Question: First of all, and before someone closes this question as "exact copy", I searched the site for and answer and couldn't find any which could help :)
I have a web page which has a social bar looks kinda like <URL> as the site template.
My problem with social buttons. I added Google+, Twitter and Facebook button and now I'm struggling in aligning correctly... thanks to Facebook button.
The code I'm using is exactly the same official code from the 3 social networks and I placed each button in an '<li>' of a '<ul>' (again, refer to <URL>. Note: I added some background colour and some padding for make things clear.
The result of that is the image you see below (screen-shot from IE). Google+ and Twitter play nicely while Facebook makes things hard... or is it the opposite?

It's the same behaviour in all browsers I used for testing (IE, Firefox, Chrome and Opera)
: Visit this <URL> to see an example.
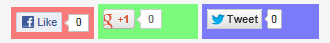
Answer: First of all, the LI aren't all the same height - G+ and Twitter are 25px, FB like button is only 22px. Make all the LI the same height by adding 'height:25px' for them in your style sheet.
After that, just set 'vertical-align:middle' for the LI as well, and they should align nicely.